Question: I have a model that requests a JSON file like below:
'''
[
{
"ModifiedOn": "2015-04-08 11:17:28.0",
"BuildingCode": "AU1010A1",
"BuildingName": "REGUS - BRISBANE",
"ActionRequired": "A"
},
{
"ModifiedOn": "2015-04-08 11:17:28.0",
"BuildingCode": "BR1044A1",
"BuildingName": "RIO SUL - RIO DE JANEIRO",
"ActionRequired": "A"
}]
'''
In the console I can see the attributes like so

However when I try and access the model attributes like so, I am getting undefined.
'''
console.log(this.model.attributes.length);
'''
I tried parsing to JSON but that failed.
Do I have to access each individual object in the attributes array my model has?
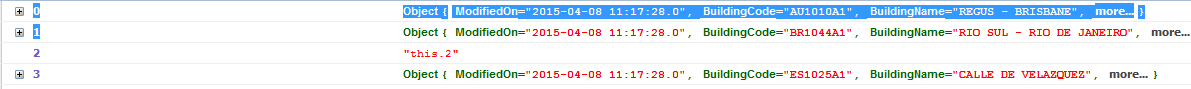
Answer: You can use something like this one.
'''
//for array[object{}, object{},...]
for(var i = 0; i <data.length;i++)
{
foreach(var key in data[i])
{
//print out the attributes for data[i].
console.log(key);
//print out the attribute values.
console.log(data[i][key]);
}
}
'''
[EDIT]
'''
//for object{object{}, object{},...}
foreach(var childObject in data)
{
foreach(var key in childObject)
{
//print out the attributes for childObject.
console.log(key);
//print out the attribute values.
console.log(childObject[key]);
}
}
'''
Hope it helps.